Interaction volume radius: 10 \u00c5
Interaction volume height: 10 \u00c5
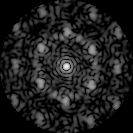
Disorder parameter: 0.574